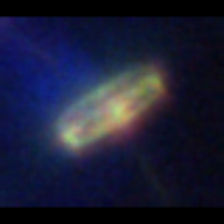
Taxon: Centric
Group: Diatoms